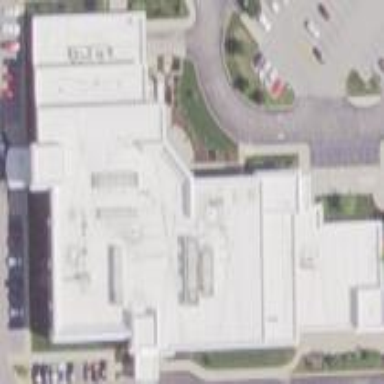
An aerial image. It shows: Clinic building.